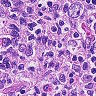
Metastatic tissue present: no